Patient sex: M
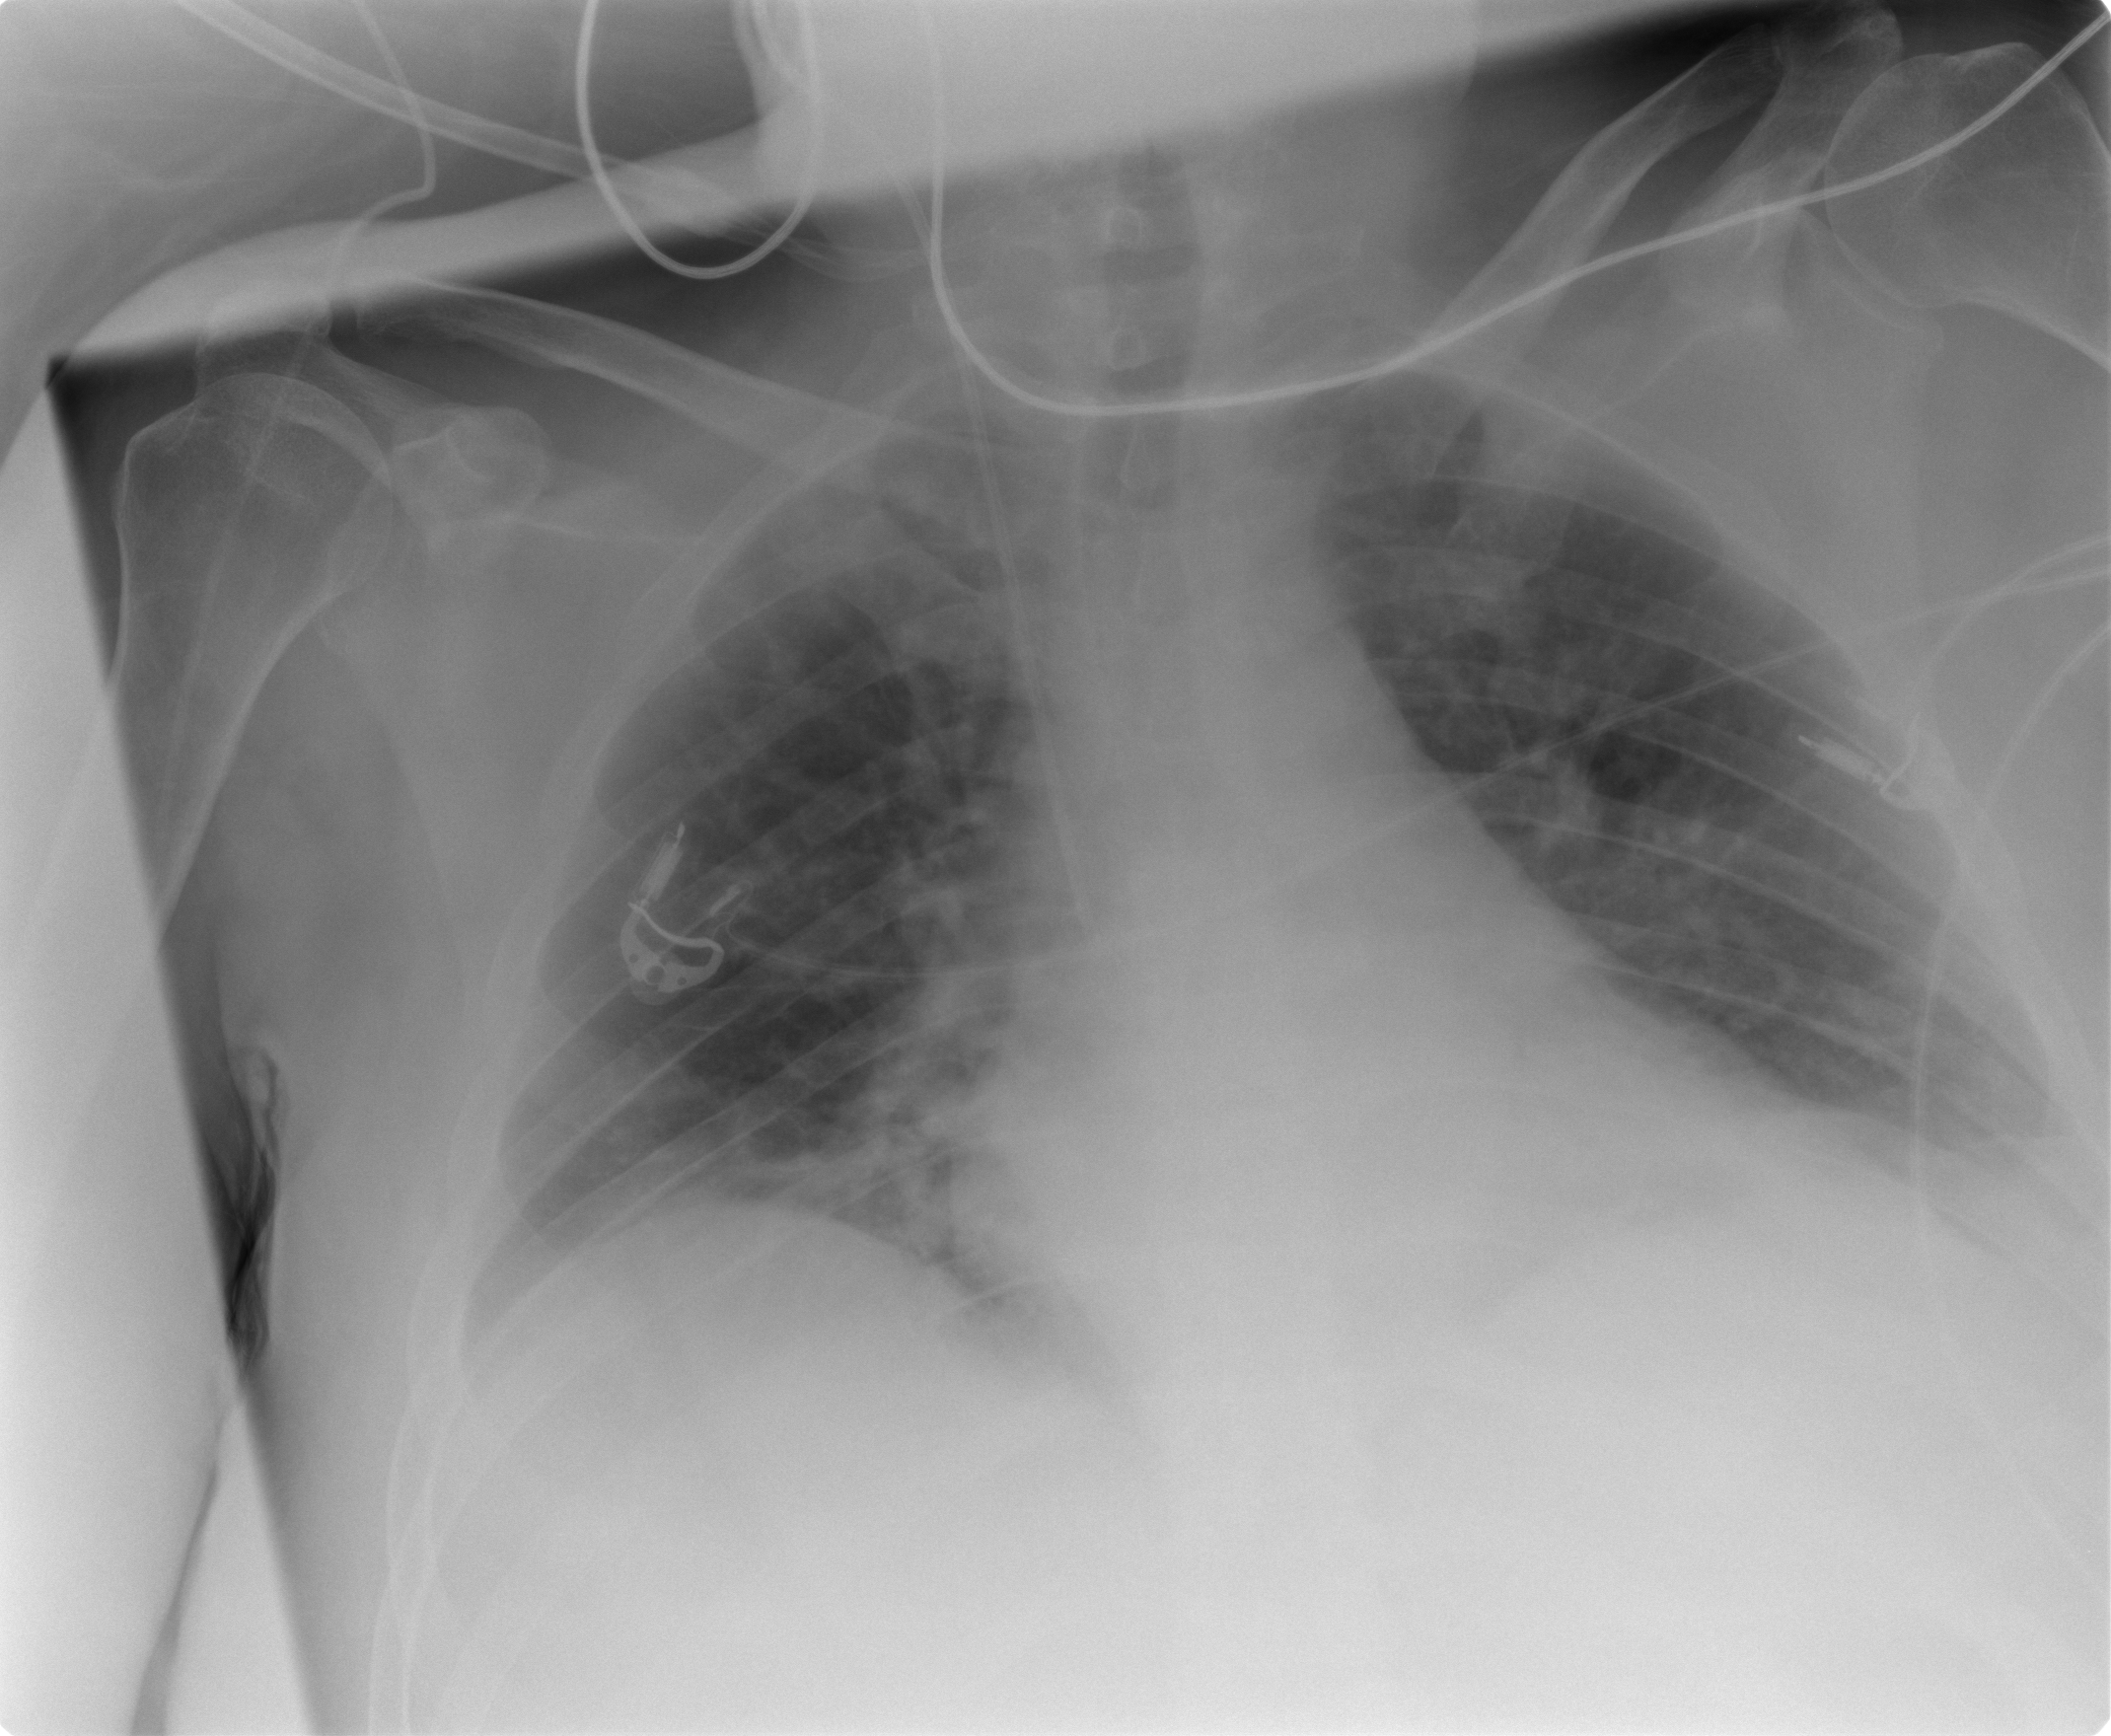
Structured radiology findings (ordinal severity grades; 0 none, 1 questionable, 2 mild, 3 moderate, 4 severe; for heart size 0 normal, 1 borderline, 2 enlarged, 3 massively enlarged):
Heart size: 2
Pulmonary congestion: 2
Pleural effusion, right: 0
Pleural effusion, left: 0
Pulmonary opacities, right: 0
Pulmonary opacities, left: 0
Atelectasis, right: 2
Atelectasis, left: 0